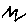
Label: zigzag